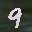
Label: 9